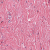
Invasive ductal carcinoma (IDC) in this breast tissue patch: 0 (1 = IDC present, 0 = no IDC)